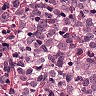
Metastatic tissue present: yes